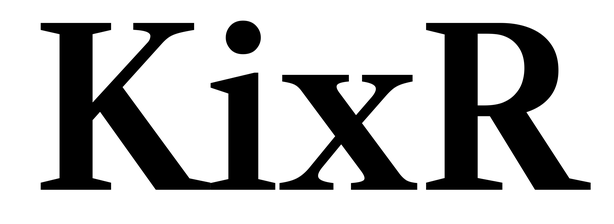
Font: LibreCaslonText_SemiBold